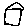
Label: house